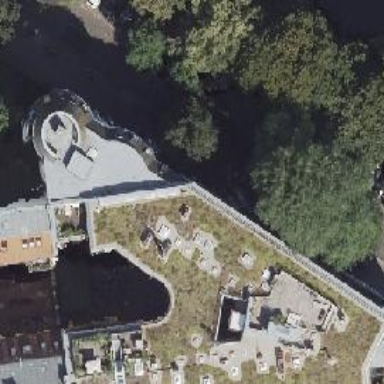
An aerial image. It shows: Driveway tunnel serving as building passage.